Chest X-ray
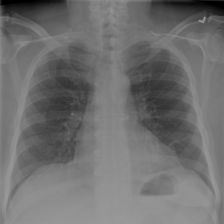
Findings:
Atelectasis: negative
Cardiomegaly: negative
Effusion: negative
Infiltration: positive
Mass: negative
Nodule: negative
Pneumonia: negative
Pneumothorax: negative
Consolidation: negative
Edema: negative
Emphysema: negative
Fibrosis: negative
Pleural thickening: negative
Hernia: negative